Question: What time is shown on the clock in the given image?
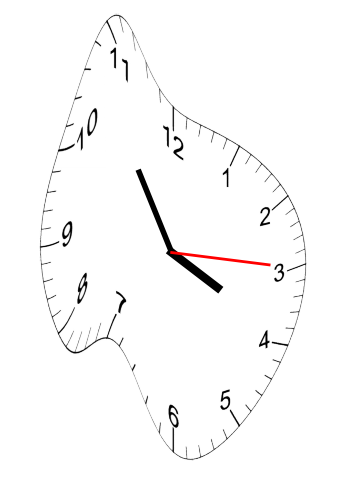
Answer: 03:54:15